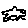
Label: fish